Question: I want to create diagonal hatch pattern in WPF. I am using following XAML code to generate it:
'''
<VisualBrush
x:Key="HatchBrushnew"
TileMode="Tile" Viewport="0,0,30,30"
ViewportUnits="Absolute" Viewbox="0,0,30,30"
ViewboxUnits="Absolute">
<VisualBrush.Visual>
<Canvas>
<Path Stroke="Gray" StrokeThickness="0.1cm" >
<Path.Data>
<LineGeometry StartPoint="0,0" EndPoint="30,30" />
</Path.Data>
</Path>
</Canvas>
</VisualBrush.Visual>
</VisualBrush>
'''
But the after filling shape with this pattern, I am getting small gap between two lines. Can anyone suggest a way to avoid that small gap?

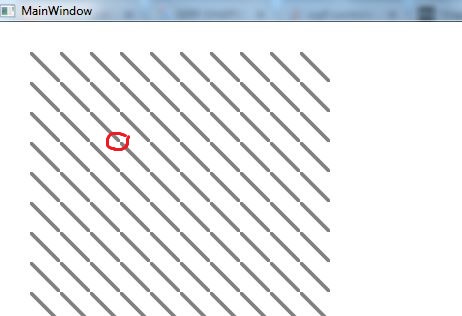
Answer: A 'DrawingBrush' would be much simpler than a 'VisualBrush'.
In addition to the central diagonal line, this one draws two additional lines (which may of course be shorter) to cover the top right and bottom left corners of the Brush tile:
'''
<DrawingBrush x:Key="HatchBrush" TileMode="Tile"
Viewport="0,0,30,30" ViewportUnits="Absolute"
Viewbox="0,0,30,30" ViewboxUnits="Absolute">
<DrawingBrush.Drawing>
<GeometryDrawing>
<GeometryDrawing.Pen>
<Pen Brush="Black" Thickness="5"/>
</GeometryDrawing.Pen>
<GeometryDrawing.Geometry>
<Geometry>M0,0 L30,30 M15,-15 L45,15 M-15,15 L15,45</Geometry>
</GeometryDrawing.Geometry>
</GeometryDrawing>
</DrawingBrush.Drawing>
</DrawingBrush>
'''
---
As shown in the answer given by Balazs, you may also set the Brush's 'Transform' property, and use e.g. a single vertical 'LineGeometry':
'''
<DrawingBrush x:Key="HatchBrush" TileMode="Tile"
Viewport="0,0,30,30" ViewportUnits="Absolute"
Viewbox="0,0,30,30" ViewboxUnits="Absolute">
<DrawingBrush.Transform>
<RotateTransform Angle="45"/>
</DrawingBrush.Transform>
<DrawingBrush.Drawing>
<GeometryDrawing>
<GeometryDrawing.Pen>
<Pen Brush="Black" Thickness="5"/>
</GeometryDrawing.Pen>
<GeometryDrawing.Geometry>
<LineGeometry StartPoint="0,15" EndPoint="30,15"/>
</GeometryDrawing.Geometry>
</GeometryDrawing>
</DrawingBrush.Drawing>
</DrawingBrush>
'''